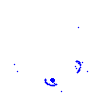
Particle: pion